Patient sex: F
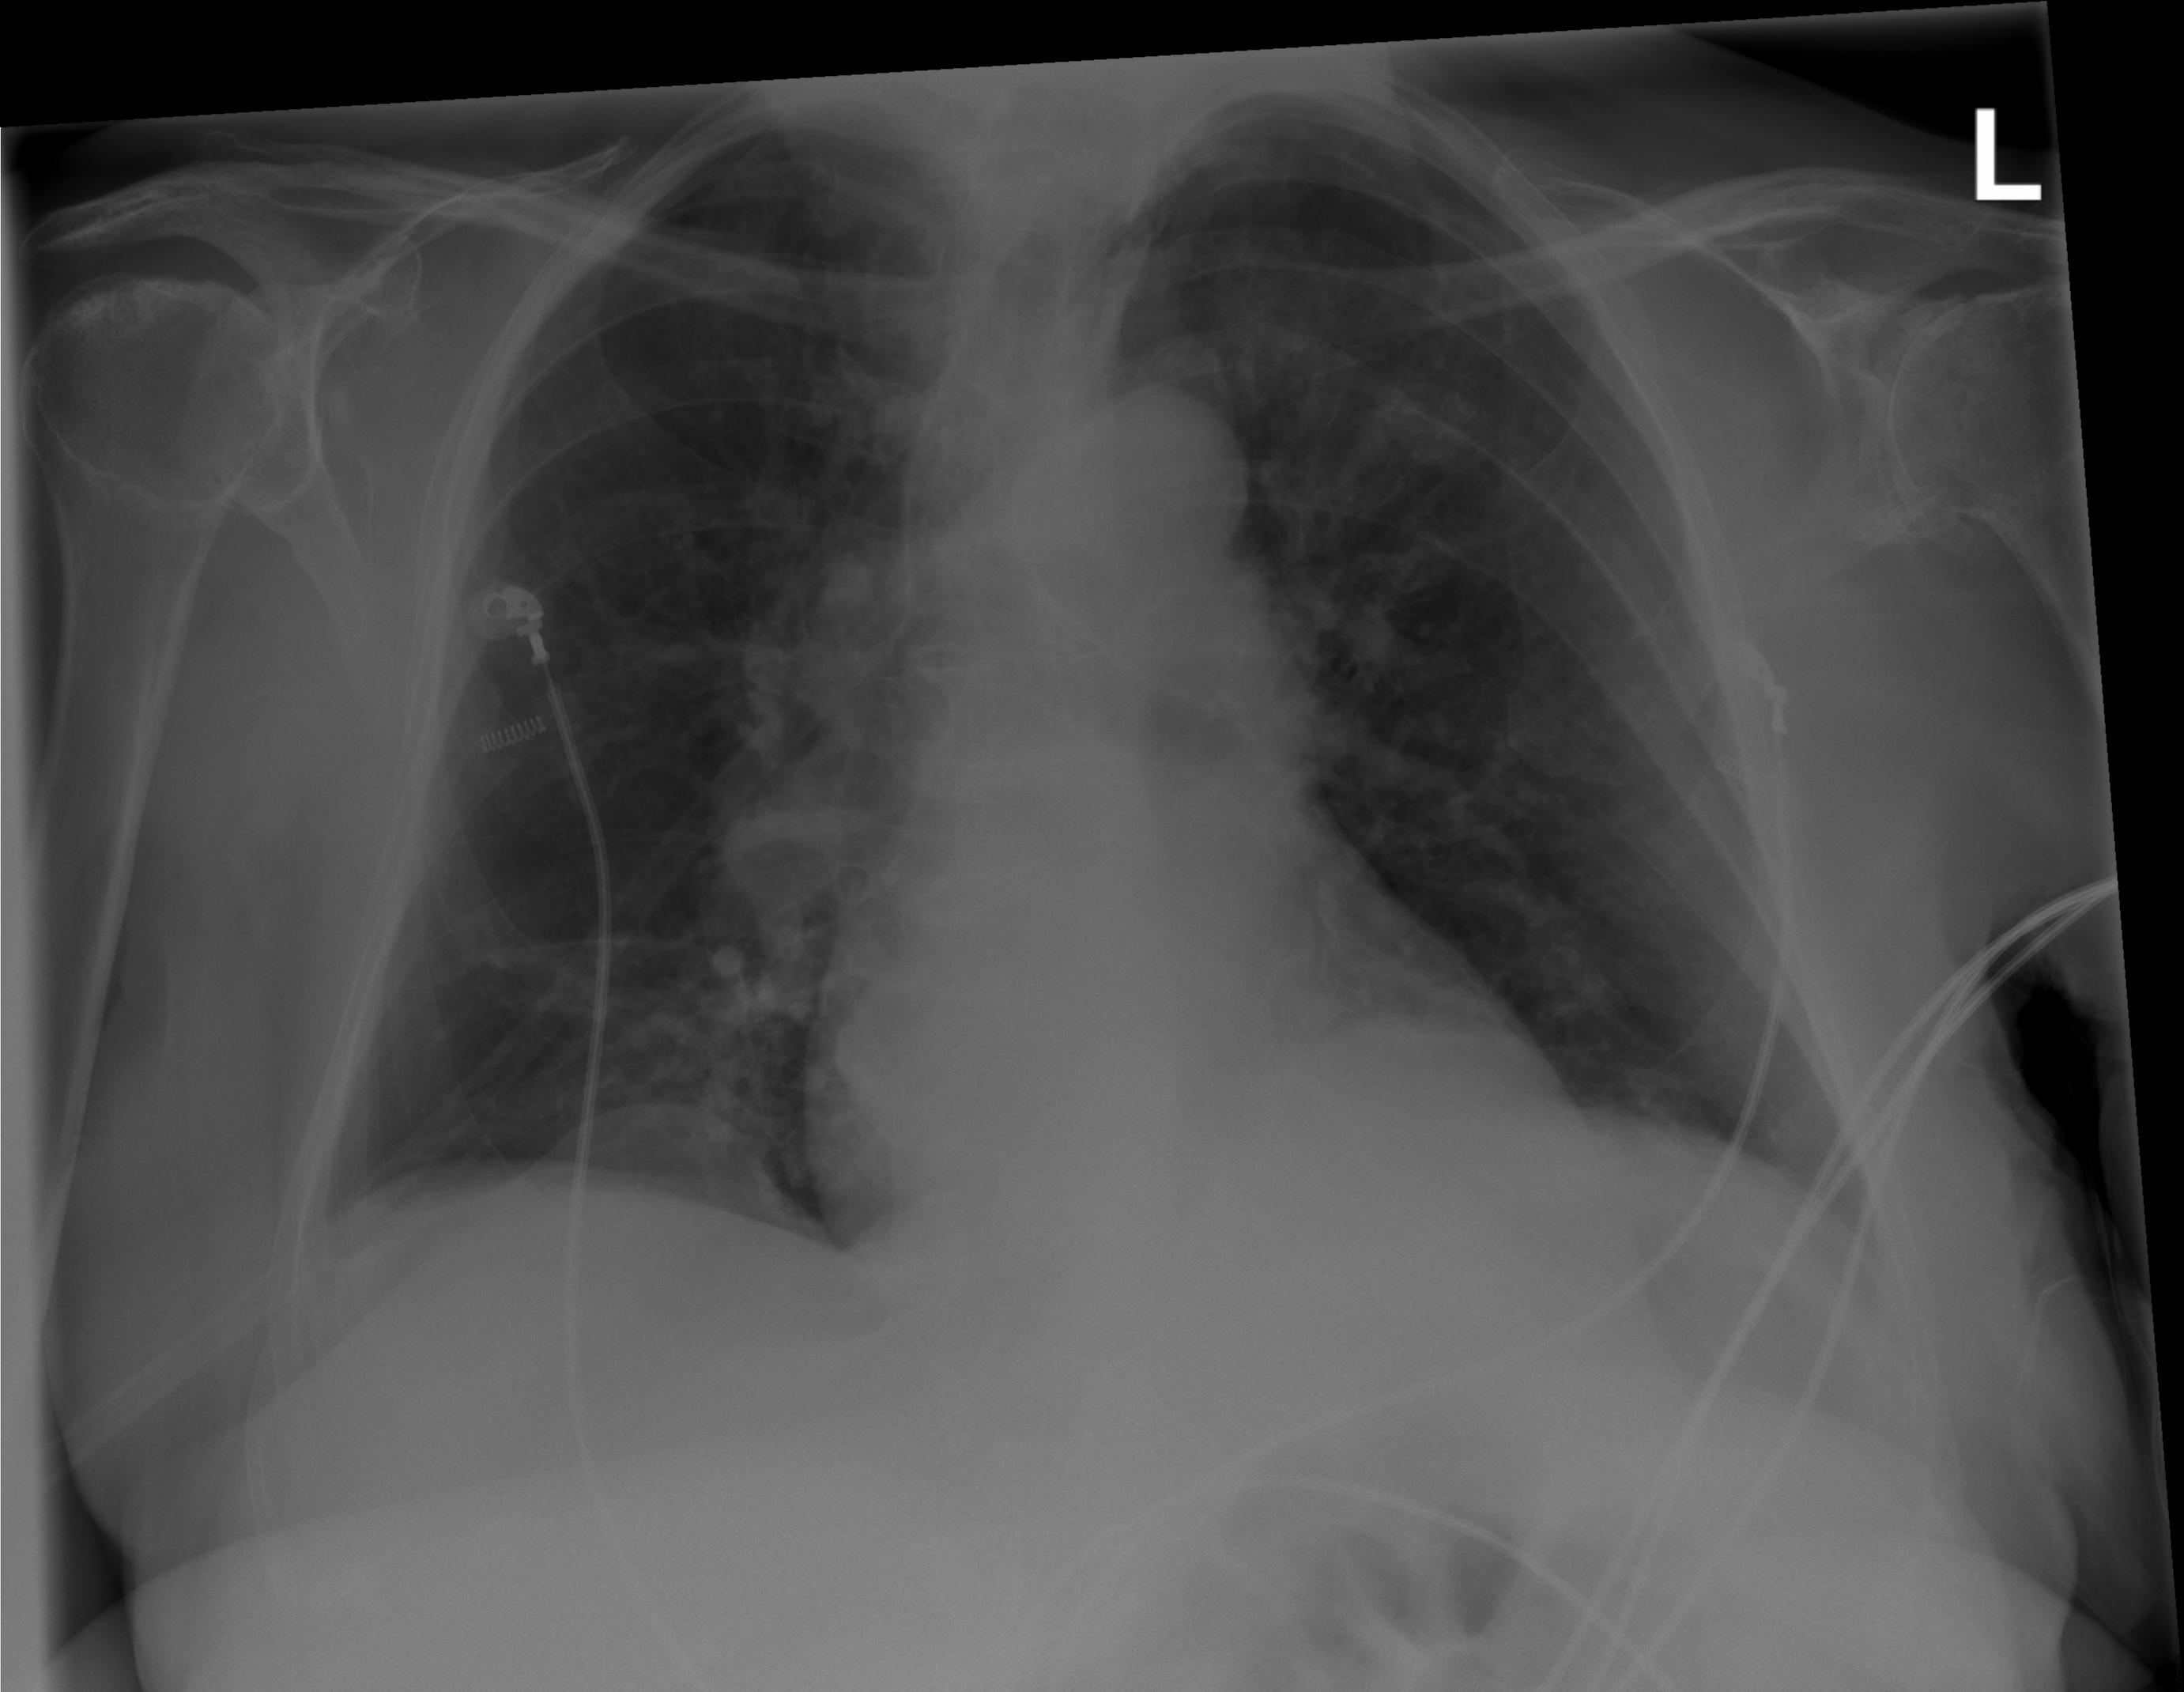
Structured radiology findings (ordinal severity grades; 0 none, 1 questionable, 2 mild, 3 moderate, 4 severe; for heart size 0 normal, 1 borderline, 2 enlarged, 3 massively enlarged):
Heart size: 0
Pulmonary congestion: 1
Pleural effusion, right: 1
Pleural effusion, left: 0
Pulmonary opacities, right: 0
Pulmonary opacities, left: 0
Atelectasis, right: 0
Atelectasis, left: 0